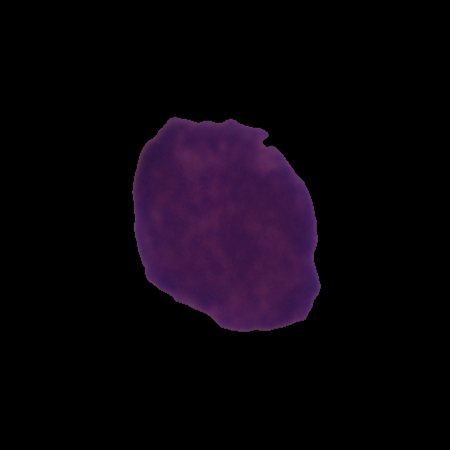
Label: cancer